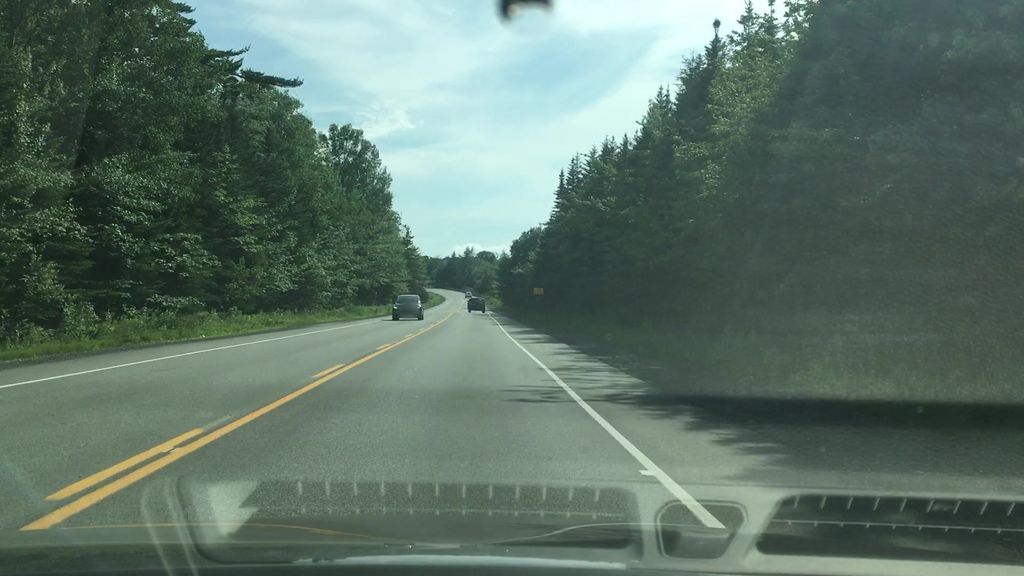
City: halifax